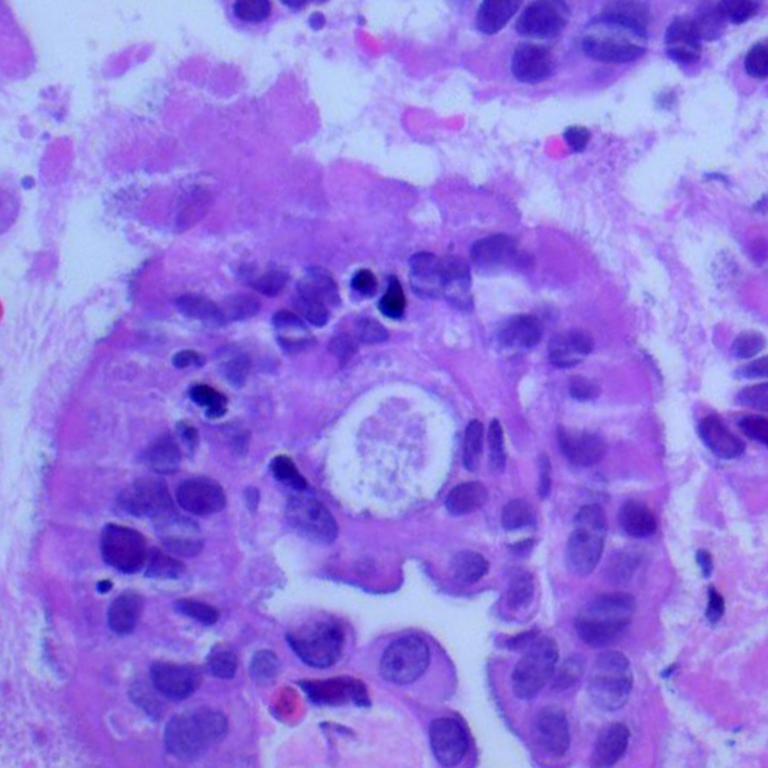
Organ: lung
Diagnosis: adenocarcinomas